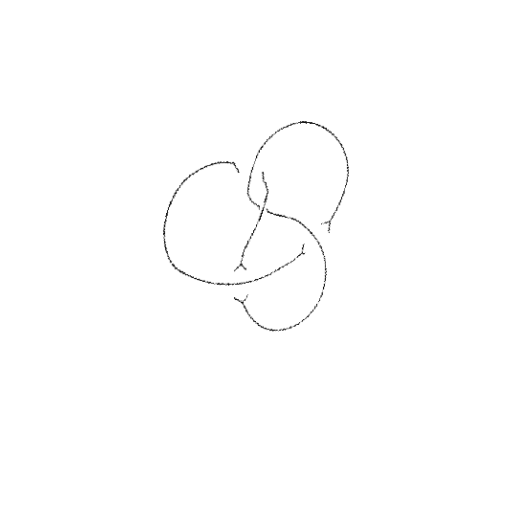
Crossing number: 4